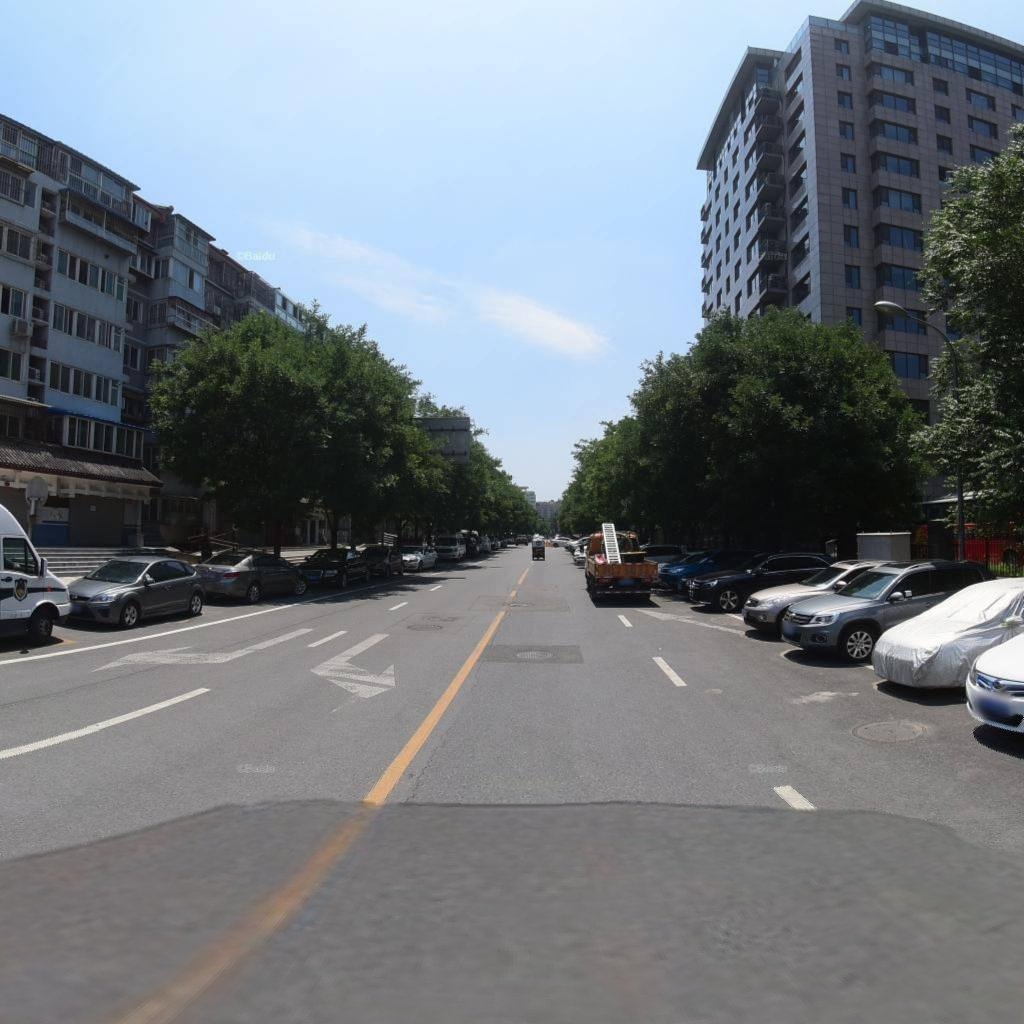
Region: Xicheng
Road damage annotations: longitudinal crack, manhole cover, manhole cover, manhole cover, longitudinal crack, manhole cover